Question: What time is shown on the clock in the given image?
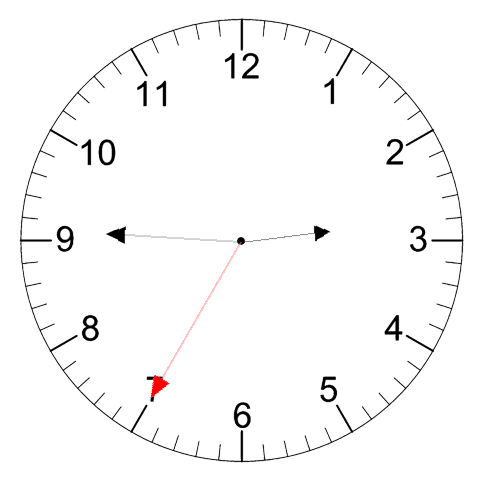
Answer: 02:45:35